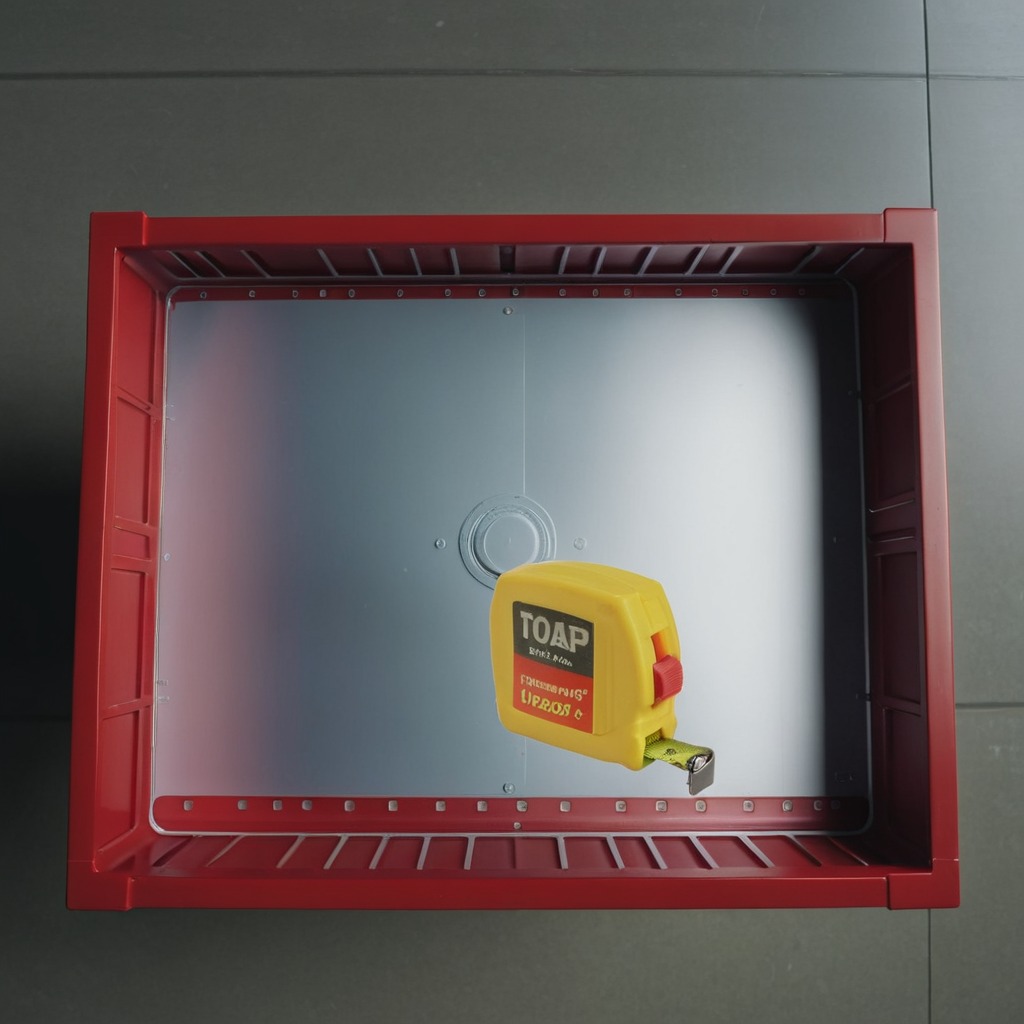
A measuring tape is lying on the toolbox surface in the airplane hangar workshop.